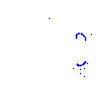
Particle: proton